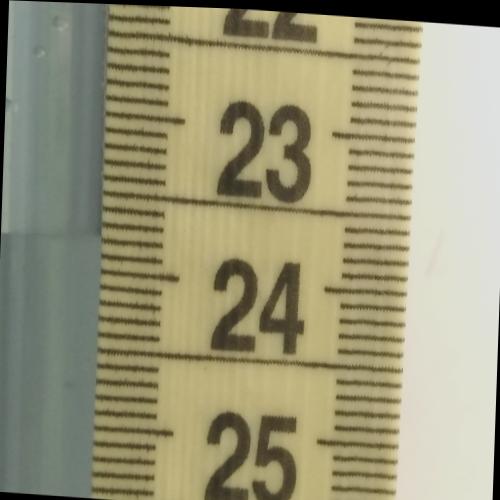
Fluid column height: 23.8 cm